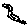
Label: zigzag